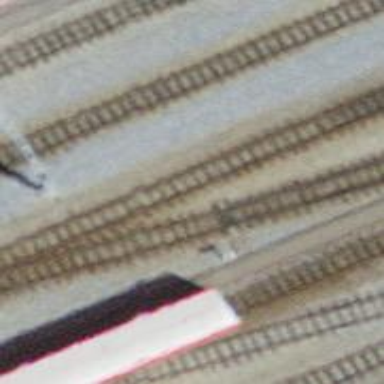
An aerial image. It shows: Railway switch.